Question: Coursera has these interactive questions in the middle of their video lecture
- -

Furthermore, I'm trying to decide which HTML5 video player / platform to invest in and the key criteria would be feature-rich (so as to not reinvent the wheel / spend lots of time implementing video player features) as well as highly customizable (for those custom needs).
- - - - -
## Candidates
- In terms of customizability and feature-set, <URL>- Or something else yet ?
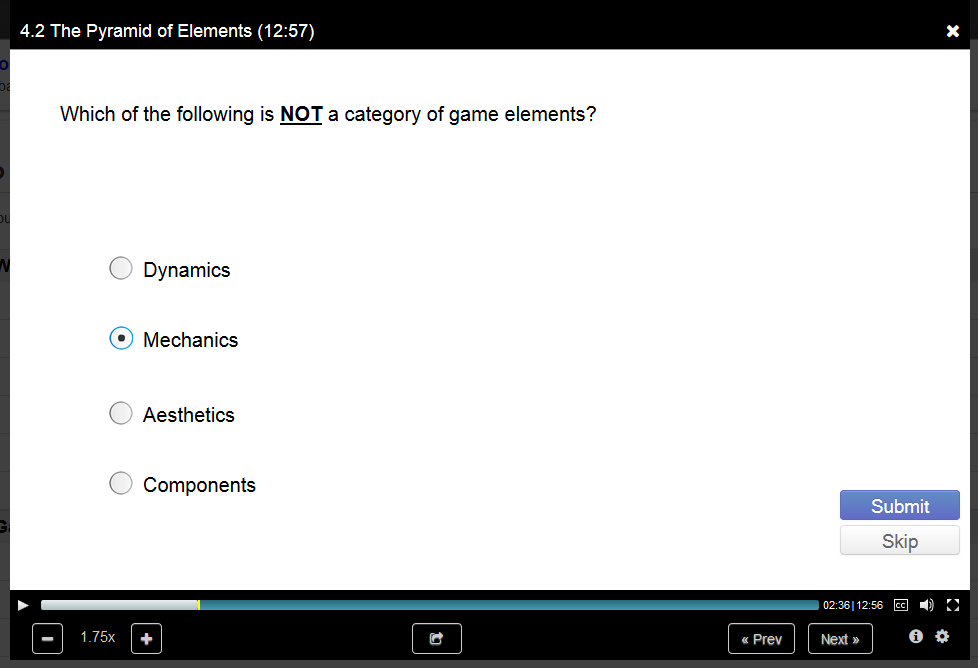
Answer: Flowplayer and Jwplayer are amazing players and you could do what you want, but in the free version you can't remove their branding. I try to stick to opensource projects you you don't worry about licenses.
I've done something similar as you need with <URL>. It supports all you need at the moment, and they will support the variable speed at some point on the future as announced in their website. However it has been like that for more than a year now since I started watching, so probably your "near future" is before their "coming soon".
I think your best free option will be Videojs. They also support all you need. For the variable speed there is <URL>.
Basically you set up a listener in the 'timeupdate' event, and when it reaches the point that you need, you attach the quiz html to overlay the video area.